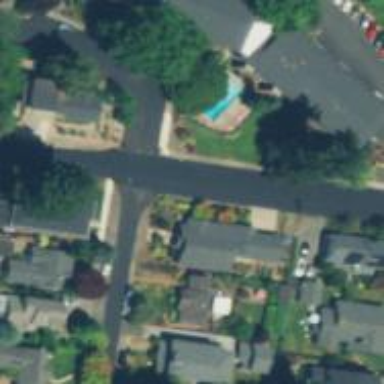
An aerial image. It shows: Residential road with sidewalk on the left.